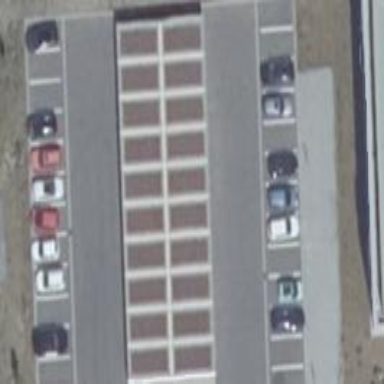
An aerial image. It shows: Group of garages.